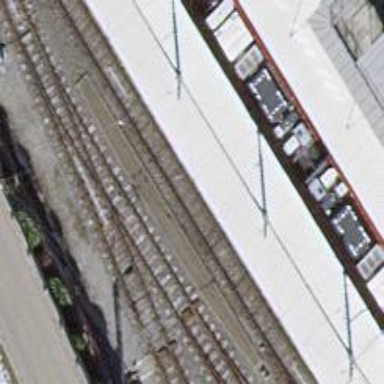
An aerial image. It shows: Railway station that also serves as public transport station.